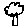
Label: tree